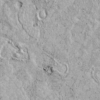
Label: not_dusty